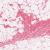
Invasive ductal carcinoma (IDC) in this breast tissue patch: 0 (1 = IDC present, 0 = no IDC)